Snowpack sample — Buffalo Mountain, Silverthorne, Colorado, USA (1/25/25, 10:11 AM MST)
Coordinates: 39.6222, -106.1139
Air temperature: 22 °F
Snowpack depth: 110 cm
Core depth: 30 cm
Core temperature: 42.8 °F
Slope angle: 12°, slope face: 102°
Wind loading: high
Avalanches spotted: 0
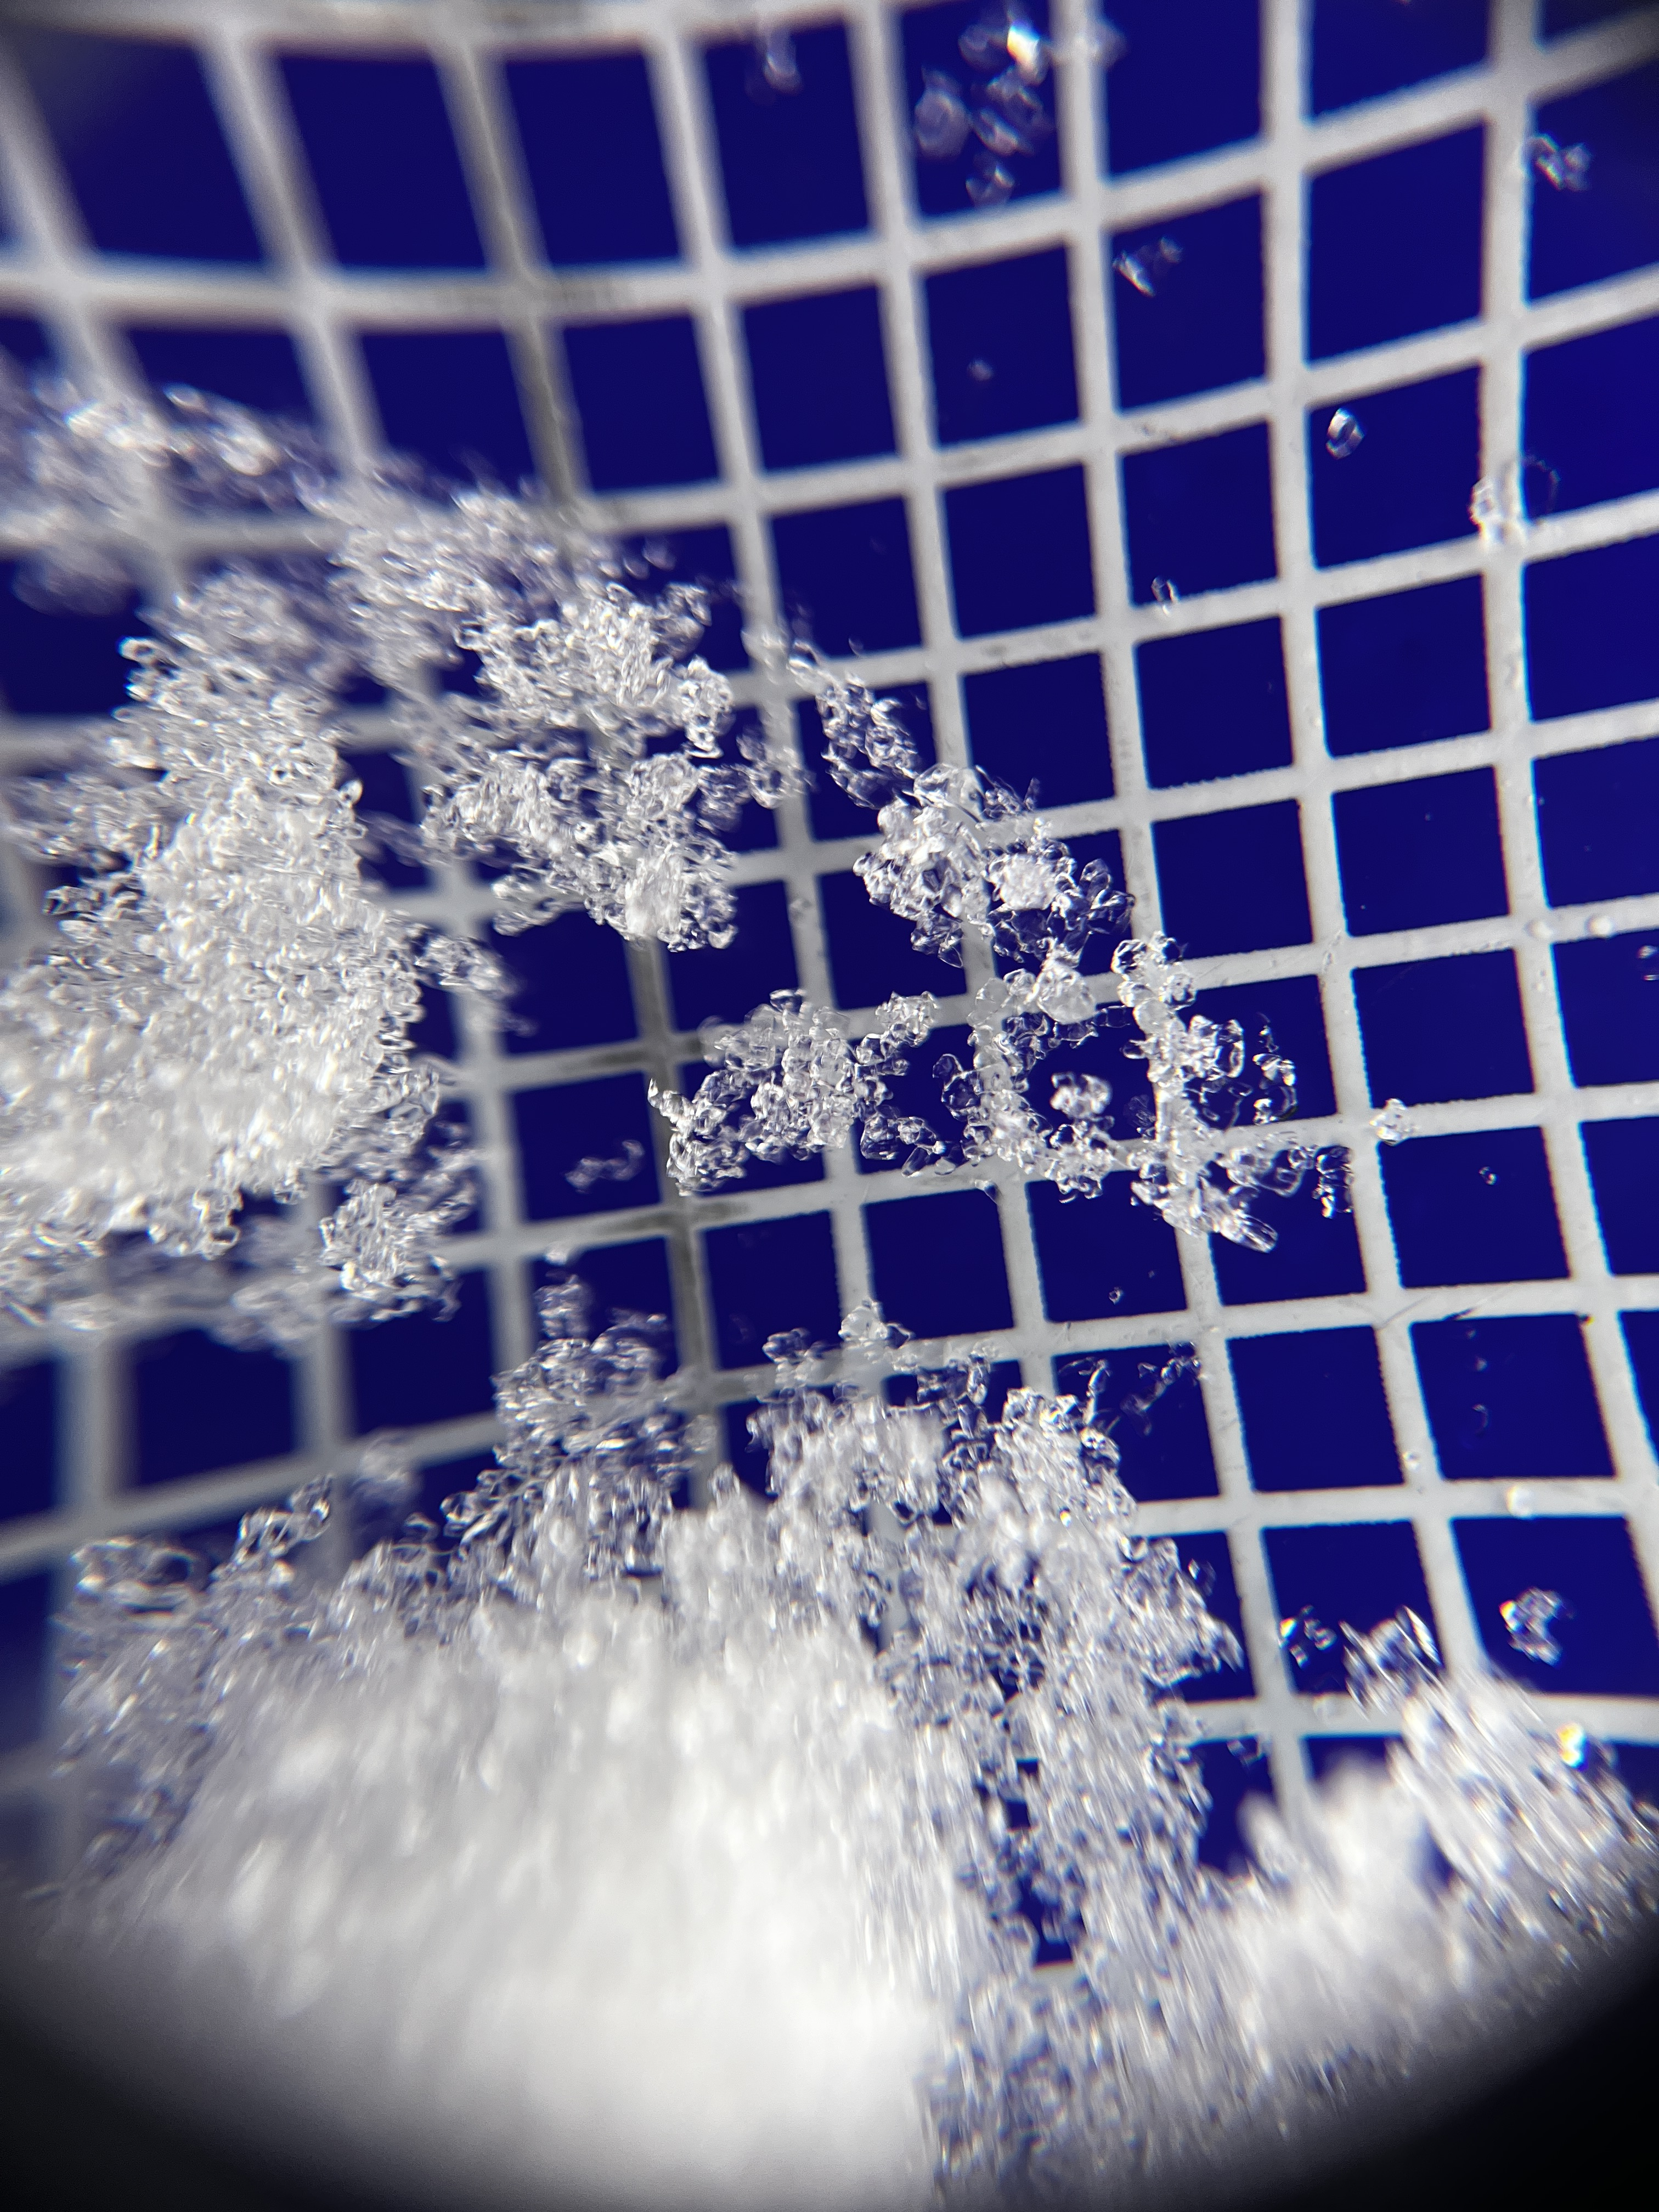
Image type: magnified_profile
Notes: No avalanches nearby, collected on the outskirts of a fire break 15 meters from the treeline, on way to Buffalo and Red Mountain